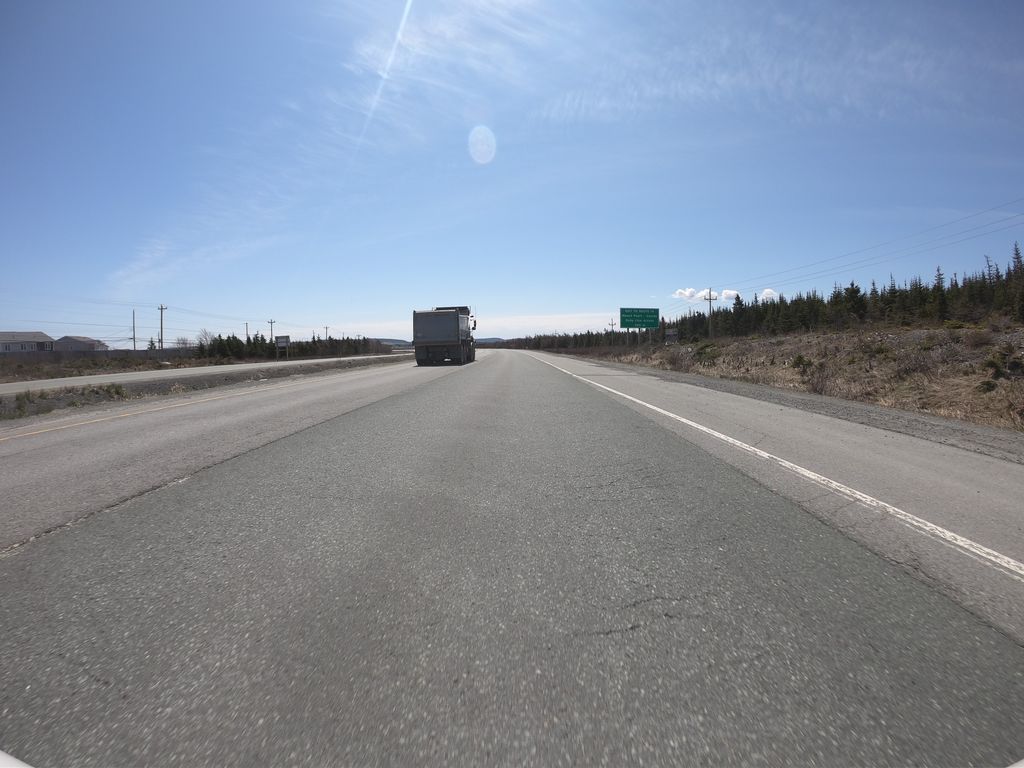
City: st_johns